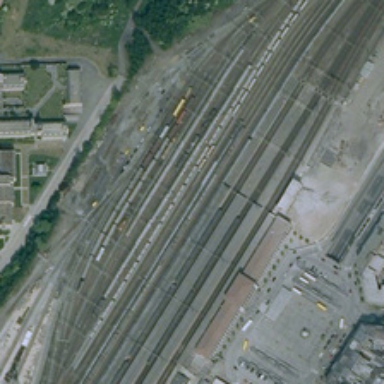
Some buildings and green trees are in two sides of a railway station .